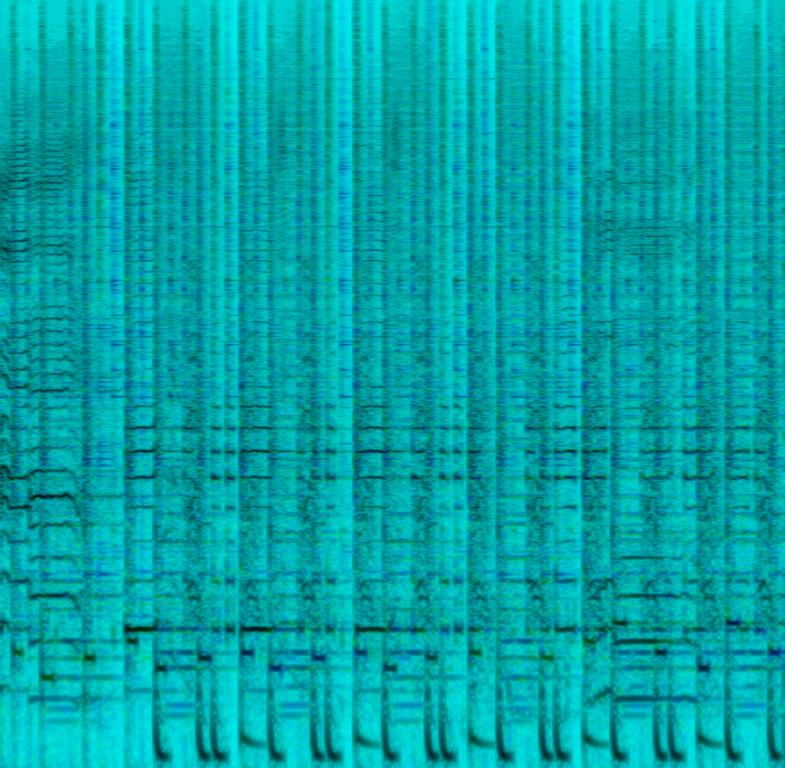
This is a soca music piece. There is a male vocalist singing with autotune. A repeating hollering sample can be heard. The tune is being played by a melodic pad. The rhythm is provided by an electronic drum beat. The atmosphere is danceable. This piece could be playing in the background at a Caribbean nightclub.